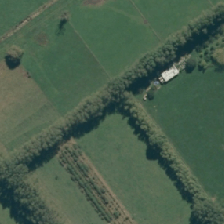
Land cover: high_producing_grassland